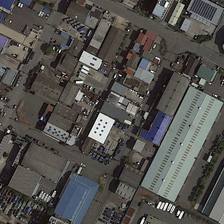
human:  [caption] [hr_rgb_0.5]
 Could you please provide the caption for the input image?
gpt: many cars were parked near the factory .

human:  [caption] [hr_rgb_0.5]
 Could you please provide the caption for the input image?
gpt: many cars were parked near the factory .

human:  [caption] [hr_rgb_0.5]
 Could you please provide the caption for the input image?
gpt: many factories are built on both sides of the road .

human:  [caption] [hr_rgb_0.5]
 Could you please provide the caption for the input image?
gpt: many factories are built on both sides of the road .

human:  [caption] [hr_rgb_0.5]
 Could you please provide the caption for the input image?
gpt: many factories are built on both sides of the road .